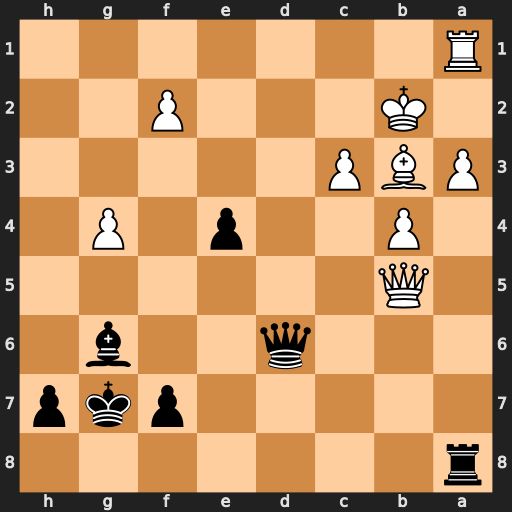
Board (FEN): r7/5pkp/3q2b1/1Q6/1P2p1P1/PBP5/1K3P2/R7
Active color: b
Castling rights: -
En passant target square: -
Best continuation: Qd2+ Bc2 e3